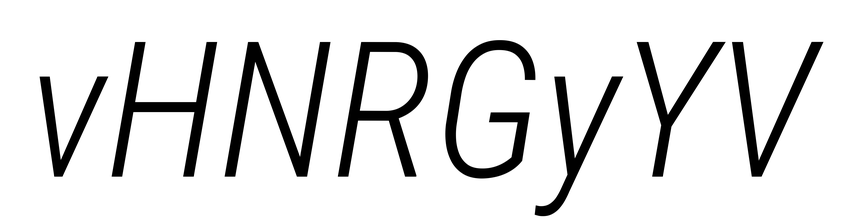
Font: Roboto-Italic_Condensed_Light_Italic